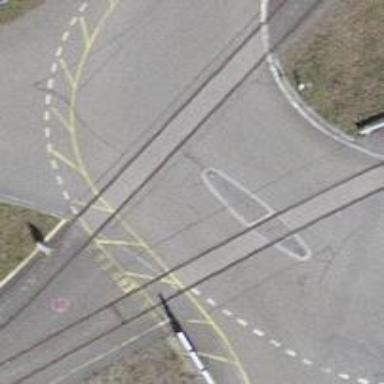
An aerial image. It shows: Level crossing along the railway.